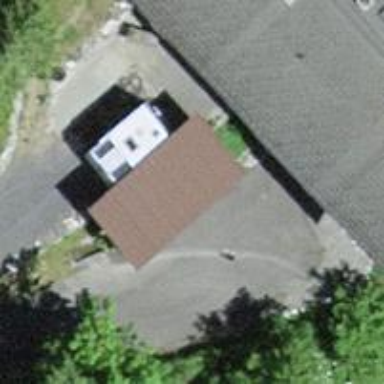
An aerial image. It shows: View of roof of building.